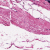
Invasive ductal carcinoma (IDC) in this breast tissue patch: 0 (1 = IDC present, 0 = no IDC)